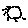
Label: sun